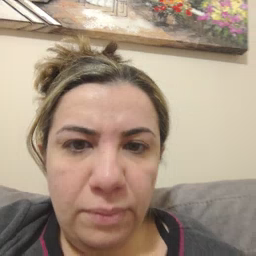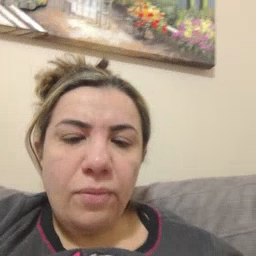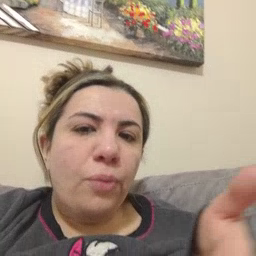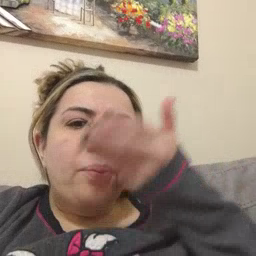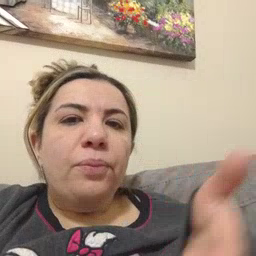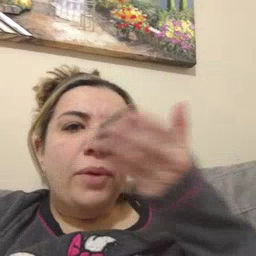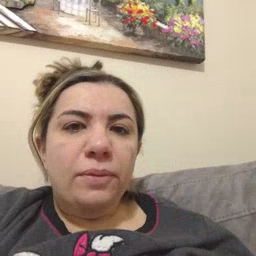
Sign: cereal